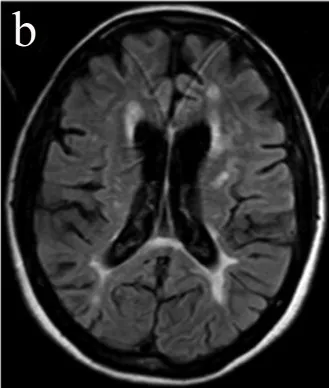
In the right parietal lobe.
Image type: radiology (mri)